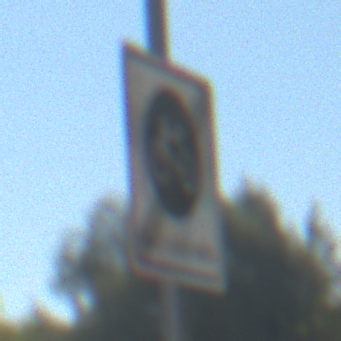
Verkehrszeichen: EndeFahrradstrasse
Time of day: Midday
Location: Outdoor (Nature)
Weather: Clear
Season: Summer
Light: Natural